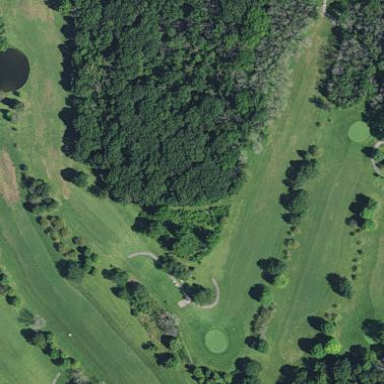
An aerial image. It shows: Golf course.